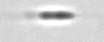
Label: flagellate_morphotype3